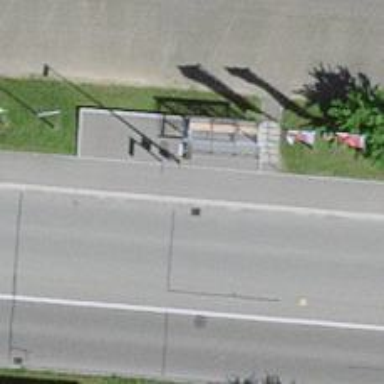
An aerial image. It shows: Bench.